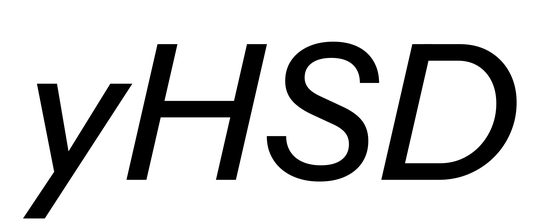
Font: InstrumentSans-Italic_Medium_Italic